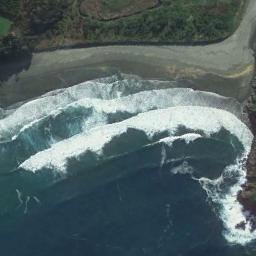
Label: beach